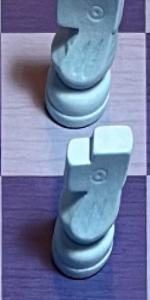
Label: Knight_White